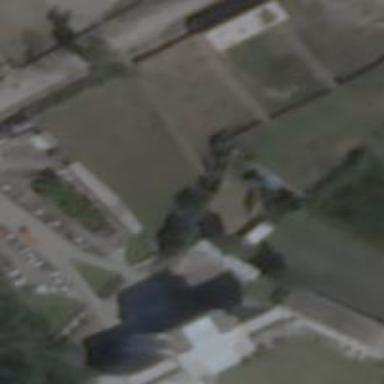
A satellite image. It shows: School.